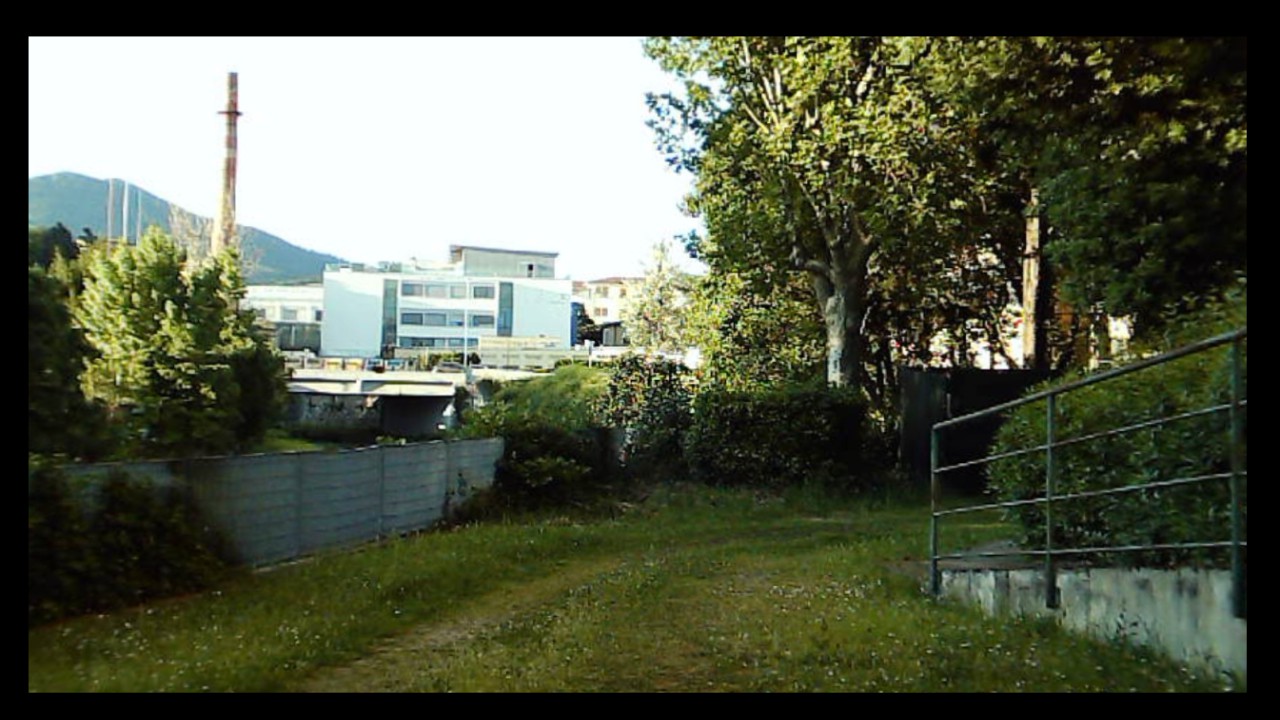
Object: DJI Tello EDU

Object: DarwinFPV cineape20